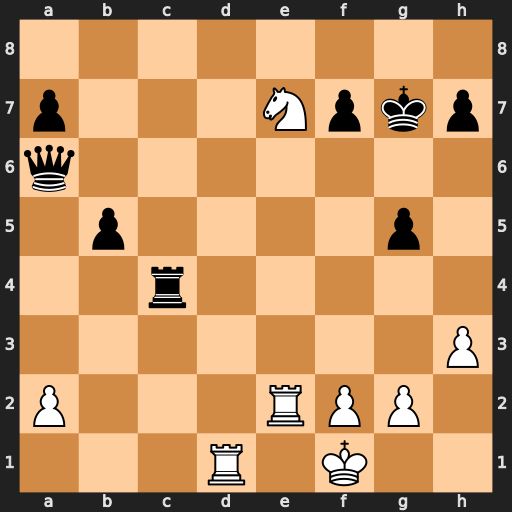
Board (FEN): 8/p3Npkp/q7/1p4p1/2r5/7P/P3RPP1/3R1K2
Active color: w
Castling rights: -
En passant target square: -
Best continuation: Nf5+ Kg6 Rd6+ Qxd6 Nxd6